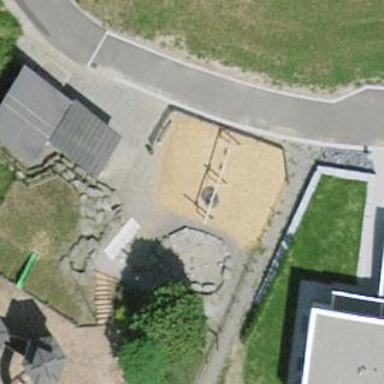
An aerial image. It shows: Playground area for leisure activities on the land.